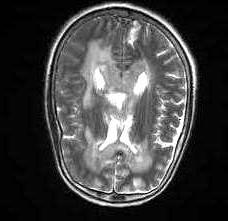
Label: notumor